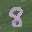
Label: 8